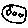
Label: moon